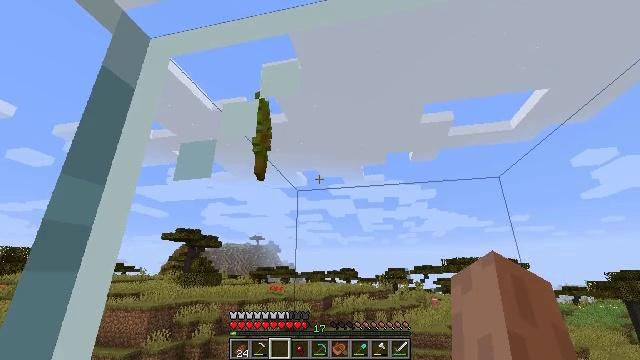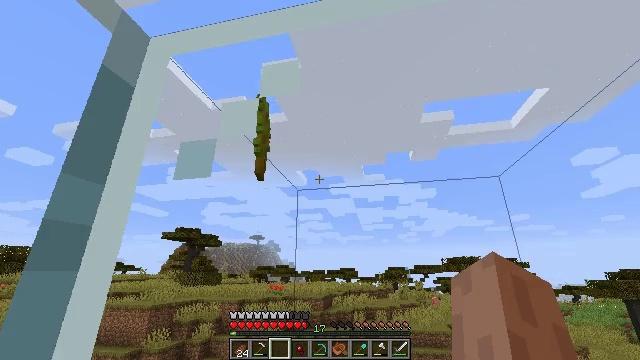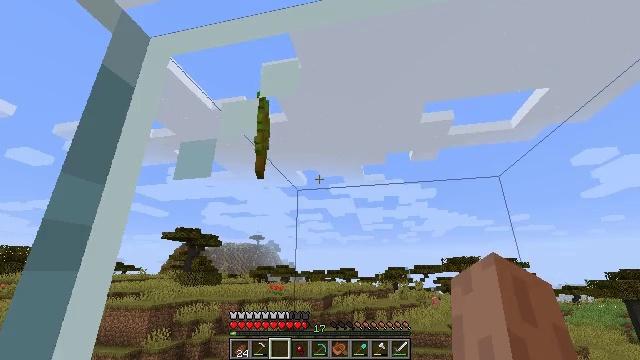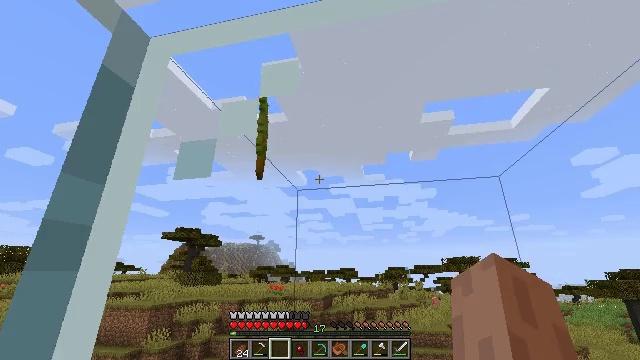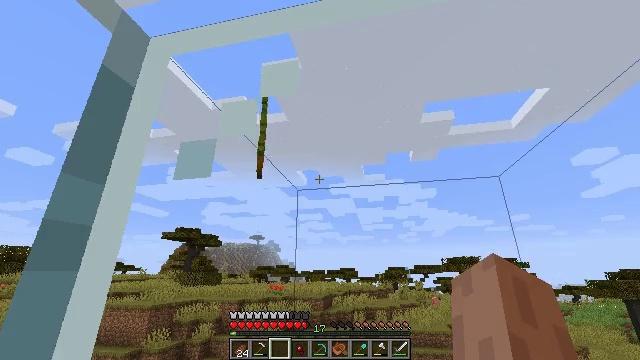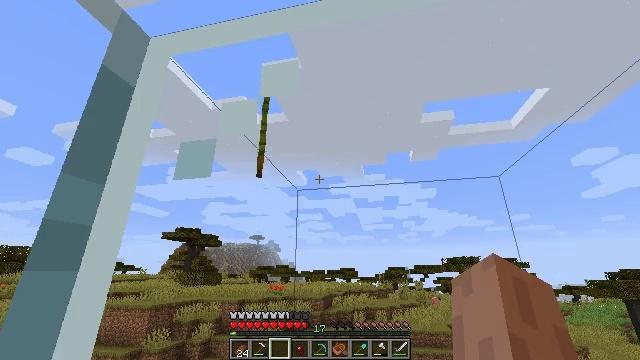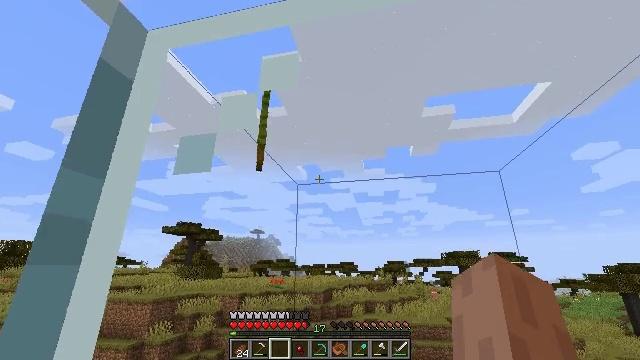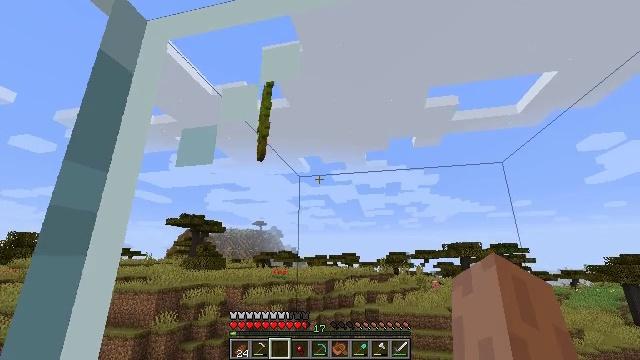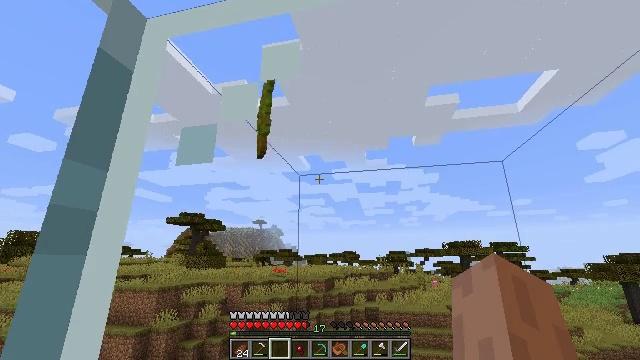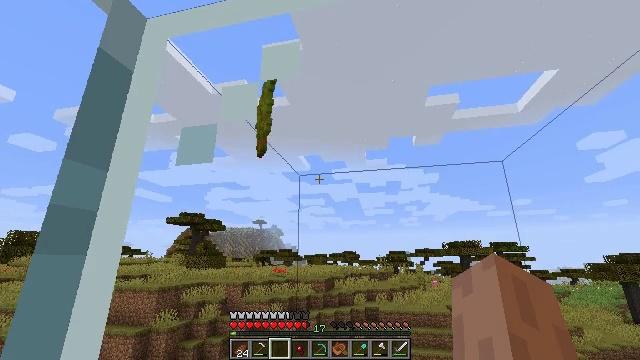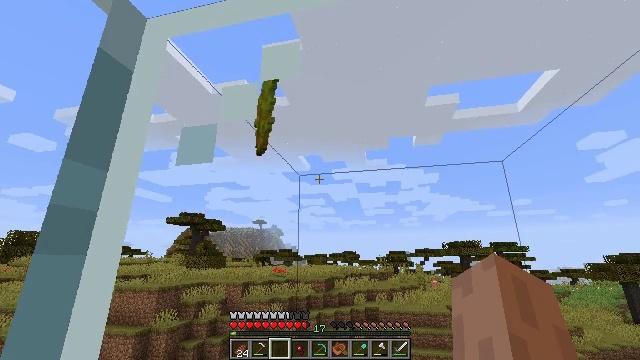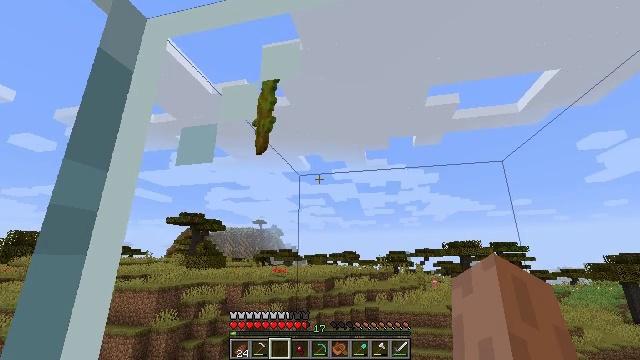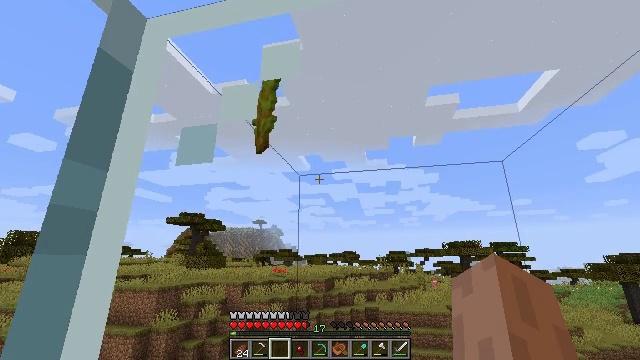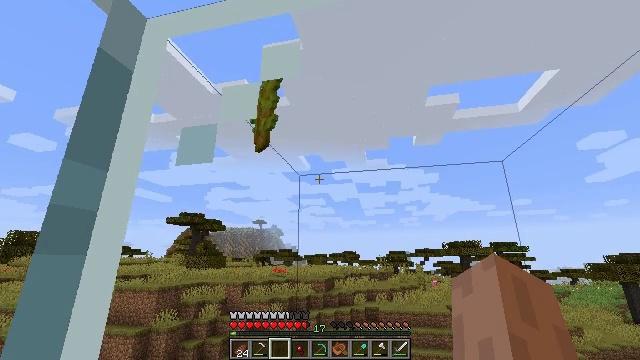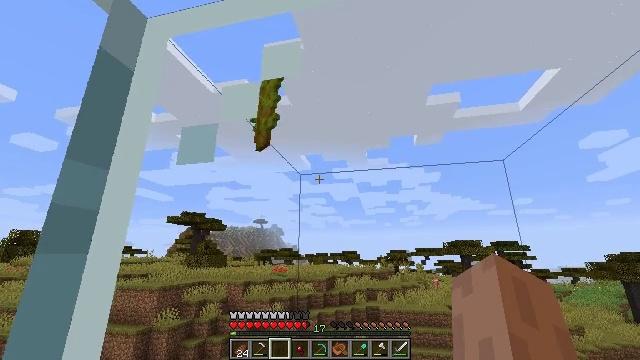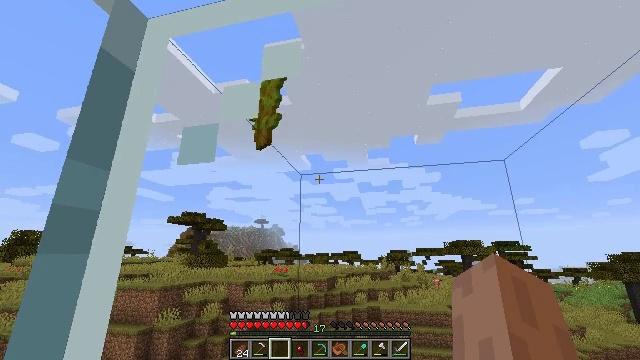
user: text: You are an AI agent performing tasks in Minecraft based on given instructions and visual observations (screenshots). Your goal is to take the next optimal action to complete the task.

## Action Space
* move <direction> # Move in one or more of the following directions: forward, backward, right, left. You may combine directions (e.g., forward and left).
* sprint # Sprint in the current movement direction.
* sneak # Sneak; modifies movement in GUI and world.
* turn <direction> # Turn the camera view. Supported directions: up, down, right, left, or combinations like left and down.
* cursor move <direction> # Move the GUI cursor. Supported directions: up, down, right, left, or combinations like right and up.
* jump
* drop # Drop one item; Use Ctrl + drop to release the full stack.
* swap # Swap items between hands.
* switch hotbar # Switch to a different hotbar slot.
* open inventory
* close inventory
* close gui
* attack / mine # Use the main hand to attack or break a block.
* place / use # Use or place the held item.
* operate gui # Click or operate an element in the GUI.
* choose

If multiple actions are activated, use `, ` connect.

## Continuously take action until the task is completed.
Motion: motion action
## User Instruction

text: Drop an acacia sapling.
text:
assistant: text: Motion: no_op
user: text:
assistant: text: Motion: no_op
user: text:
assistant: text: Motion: no_op
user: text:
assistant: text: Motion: no_op
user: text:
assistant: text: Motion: no_op
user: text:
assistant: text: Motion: turn down
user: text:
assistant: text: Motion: turn down
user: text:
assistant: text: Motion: no_op
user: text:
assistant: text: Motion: no_op
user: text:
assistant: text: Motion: no_op
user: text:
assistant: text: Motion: no_op
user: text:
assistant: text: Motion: no_op
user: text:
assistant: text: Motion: no_op
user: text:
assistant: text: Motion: no_op
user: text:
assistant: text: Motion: no_op
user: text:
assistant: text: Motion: no_op
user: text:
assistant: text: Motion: no_op
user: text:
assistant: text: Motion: no_op
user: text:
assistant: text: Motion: no_op
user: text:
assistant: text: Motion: no_op
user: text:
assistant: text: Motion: no_op
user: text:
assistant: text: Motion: no_op
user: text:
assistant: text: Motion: no_op
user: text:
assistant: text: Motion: no_op
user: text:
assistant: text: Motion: no_op
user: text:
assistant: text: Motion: no_op
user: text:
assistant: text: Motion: no_op
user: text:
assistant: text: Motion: no_op
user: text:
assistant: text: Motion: no_op
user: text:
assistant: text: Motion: no_op